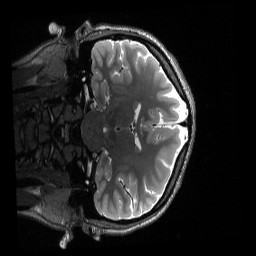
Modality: T2w
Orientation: coronal
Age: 19
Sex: female
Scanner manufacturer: siemens
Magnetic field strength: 3 T
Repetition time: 3.2 s
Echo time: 0.563 s